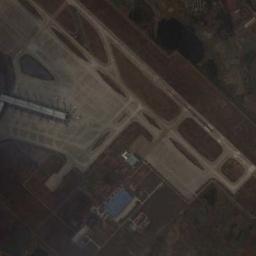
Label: airport